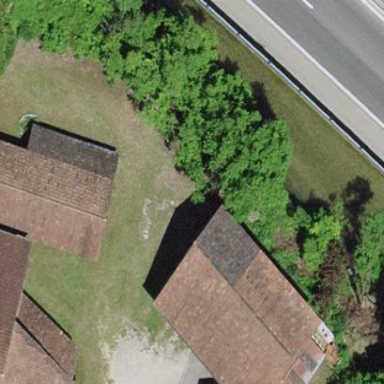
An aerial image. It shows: Shed building.